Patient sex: M
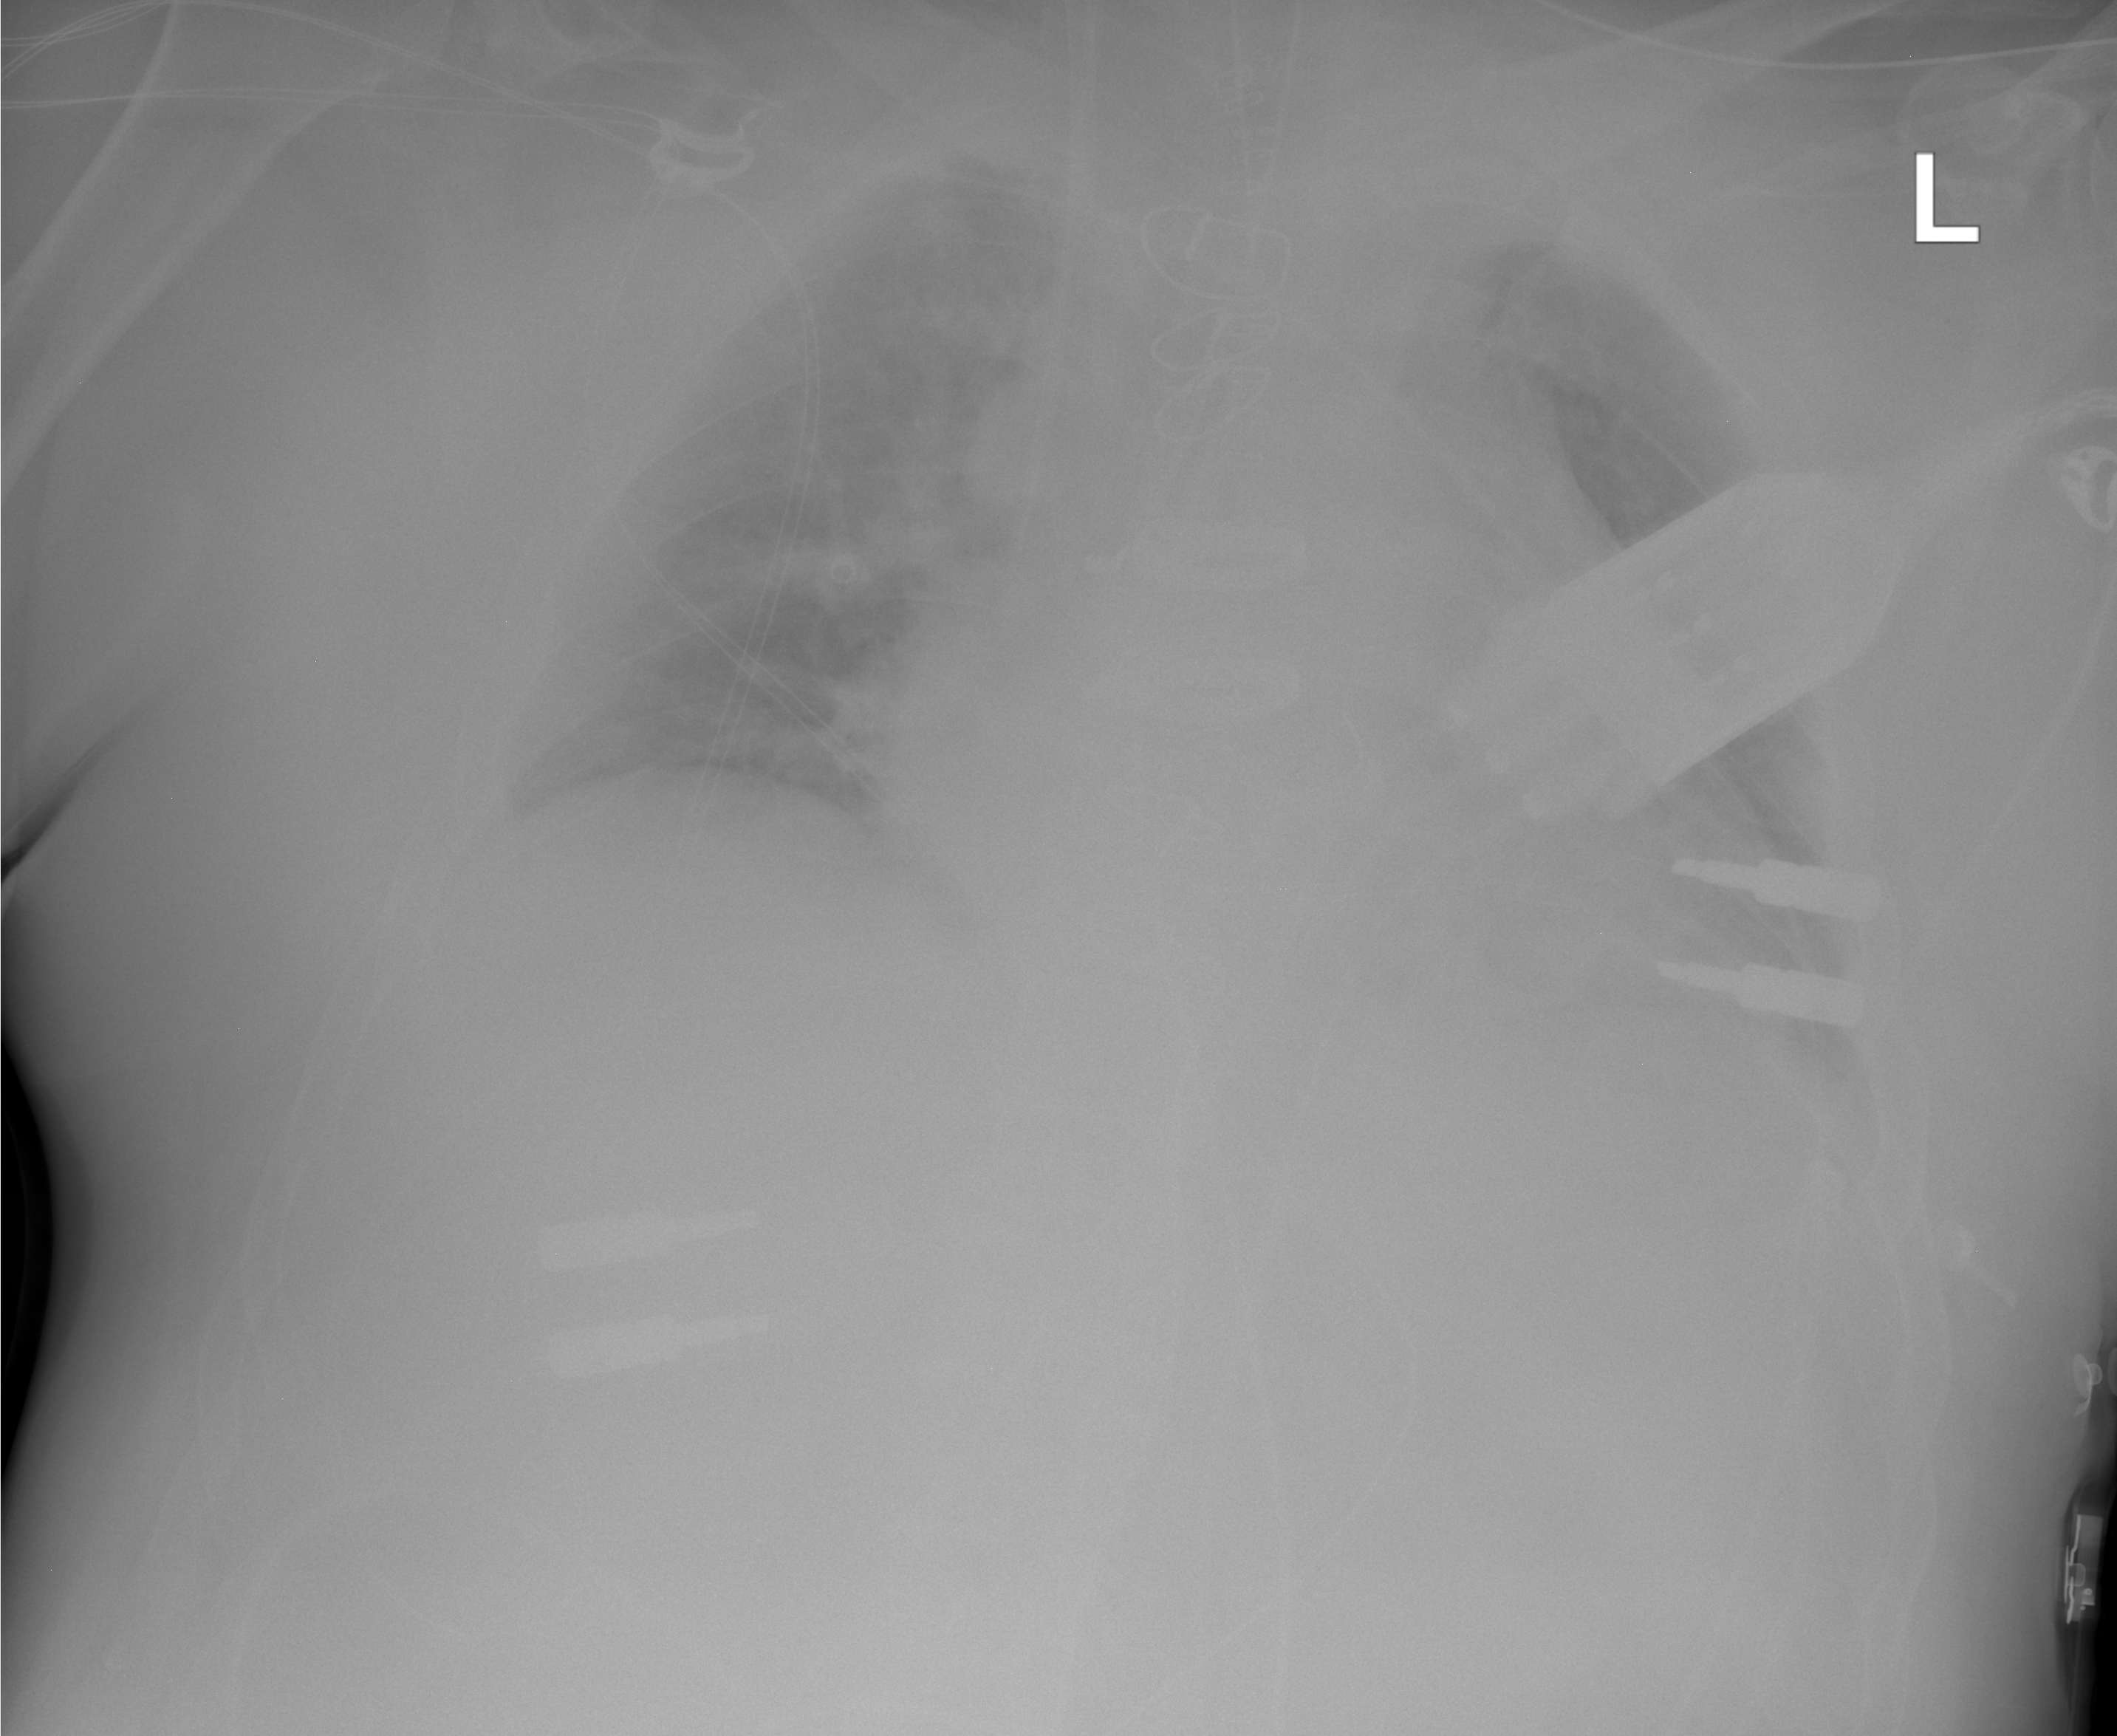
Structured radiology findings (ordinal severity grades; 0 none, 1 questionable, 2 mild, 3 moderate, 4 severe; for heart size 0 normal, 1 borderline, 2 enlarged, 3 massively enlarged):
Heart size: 2
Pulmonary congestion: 2
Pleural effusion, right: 2
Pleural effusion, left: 0
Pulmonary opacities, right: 0
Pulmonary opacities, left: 0
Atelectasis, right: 2
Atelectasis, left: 2